Question:
'''
- (NSArray *)getAllContacts{
CFErrorRef *error = nil;
ABAddressBookRef addressBook = ABAddressBookCreateWithOptions(NULL, error);
__block BOOL accessGranted = NO;
if (ABAddressBookRequestAccessWithCompletion != NULL) { // we're on iOS 6
dispatch_semaphore_t sema = dispatch_semaphore_create(0);
ABAddressBookRequestAccessWithCompletion(addressBook, ^(bool granted, CFErrorRef error) {
accessGranted = granted;
dispatch_semaphore_signal(sema);
});
dispatch_semaphore_wait(sema, DISPATCH_TIME_FOREVER);
}
else { // we're on iOS 5 or older
accessGranted = YES;
}
if (accessGranted == YES) {
#ifdef DEBUG
NSLog(@"Fetching contact info ----> ");
#endif
ABAddressBookRef addressBook = ABAddressBookCreateWithOptions(NULL, error);
ABRecordRef source = ABAddressBookCopyDefaultSource(addressBook);
CFArrayRef allPeople = ABAddressBookCopyArrayOfAllPeopleInSourceWithSortOrdering(addressBook, source, kABPersonSortByFirstName);
CFIndex nPeople = ABAddressBookGetPersonCount(addressBook);
NSMutableArray* items = [NSMutableArray arrayWithCapacity:nPeople];
for (int i = 0; i < nPeople; i++)
{
ContactsData *contacts = [ContactsData new];
ABRecordRef person = CFArrayGetValueAtIndex(allPeople, i);
//get First Name and Last Name
contacts.firstNames = (__bridge NSString*)ABRecordCopyValue(person, kABPersonFirstNameProperty);
contacts.lastNames = (__bridge NSString*)ABRecordCopyValue(person, kABPersonLastNameProperty);
if (!contacts.firstNames) {
contacts.firstNames = @"";
}
if (!contacts.lastNames) {
contacts.lastNames = @"";
}
// get contacts picture, if pic doesn't exists, show standart one
// NSData *imgData = (__bridge NSData *)ABPersonCopyImageData(person);
// contacts.image = [UIImage imageWithData:imgData];
// if (!contacts.image) {
// contacts.image = [UIImage imageNamed:@"NOIMG.png"];
// }
// //get Phone Numbers
//
// NSMutableArray *phoneNumbers = [[NSMutableArray alloc] init];
//
// ABMultiValueRef multiPhones = ABRecordCopyValue(person, kABPersonPhoneProperty);
// for(CFIndex i=0;i<ABMultiValueGetCount(multiPhones);i++) {
//
// CFStringRef phoneNumberRef = ABMultiValueCopyValueAtIndex(multiPhones, i);
// NSString *phoneNumber = (__bridge NSString *) phoneNumberRef;
// [phoneNumbers addObject:phoneNumber];
//
// //NSLog(@"All numbers %@", phoneNumbers);
//
// }
// [contacts setNumbers:phoneNumbers];
//get Contact email
NSMutableArray *contactEmails = [NSMutableArray new];
ABMultiValueRef multiEmails = ABRecordCopyValue(person, kABPersonEmailProperty);
for (CFIndex i=0; i<ABMultiValueGetCount(multiEmails); i++) {
CFStringRef contactEmailRef = ABMultiValueCopyValueAtIndex(multiEmails, i);
NSString *contactEmail = (__bridge NSString *)contactEmailRef;
[contactEmails addObject:contactEmail];
// NSLog(@"All emails are:%@", contactEmails);
}
[contacts setEmails:contactEmails];
//---- if no mail id found then dont add contact
if (contactEmails && contactEmails.count != 0) {
[items addObject:contacts];
}
#ifdef DEBUG
// NSLog(@"Person is: %@ # %@", contacts.firstNames,contacts.lastNames);
// NSLog(@"Phones are: %@", contacts.numbers);
// NSLog(@"Email is:%@", contacts.emails);
#endif
}
return items;
} else {
#ifdef DEBUG
NSLog(@"Cannot fetch Contacts :( ");
#endif
return nil;
}
}
'''
crash log:
Aug 6 19:11:08 IPad : Fetching contact info ---->
Aug 6 19:11:08 IPad : (Warn ) [ABLog]: Actual default source doesn't exist
Aug 6 19:11:57 IPad com.apple.debugserver-310.2[449] : Got a 'k' packet, killing the inferior process.
Aug 6 19:11:57 IPad com.apple.debugserver-310.2[449] : Sending ptrace PT_KILL to terminate inferior process.
Aug 6 19:11:57 IPad com.apple.debugserver-310.2[449] : 38 +82.923904 sec [01c1/060b]: error: ::ptrace (request = PT_THUPDATE, pid = 0x01c2, tid = 0x2603, signal = 0) err = Resource busy (0x00000010)
Aug 6 19:11:57 IPad com.apple.debugserver-310.2[449] : 39 +0.005248 sec [01c1/060b]: error: ::task_info ( target_task = 0x1c0b, flavor = TASK_BASIC_INFO, task_info_out => 0x27d93d48, task_info_outCnt => 8 ) err = (os/kern) invalid argument (0x00000004)
Aug 6 19:11:57 IPad com.apple.launchd<URL> Exited: Killed: 9
Aug 6 19:11:57 IPad com.apple.debugserver-310.2[449] : Waited 20 ms for process to be reaped (state = Exited)
Aug 6 19:11:57 IPad com.apple.debugserver-310.2[449] : 40 +0.025414 sec [01c1/1207]: error: ::read ( -1, 0x4089ec, 18446744069414585344 ) => -1 err = Bad file descriptor (0x00000009)
Aug 6 19:11:57 IPad com.apple.debugserver-310.2[449] : Exiting.
Aug 6 19:11:57 IPad backboardd[28] : Application 'UIKitApplication:com.baltech.gaurav[0x7f50]' exited abnormally with signal 9: Killed: 9
--
thanks in advance
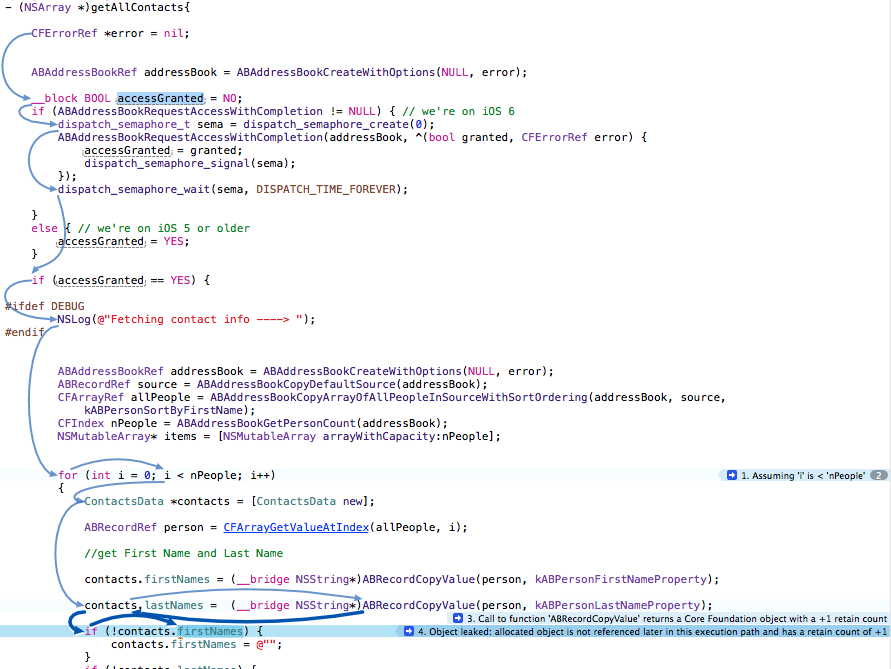
Answer: Replace with
'''
contacts.firstNames = (__bridge_transfer NSString*)ABRecordCopyValue(person, kABPersonFirstNameProperty);
'''
Referring to <URL>:
or transfers a pointer between Objective-C and Core Foundation with no transfer of ownership.
or moves a non-Objective-C pointer to Objective-C and also transfers ownership to ARC.
ARC is responsible for relinquishing ownership of the object.